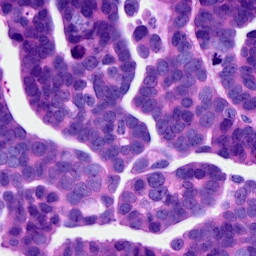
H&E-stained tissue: Ovarian